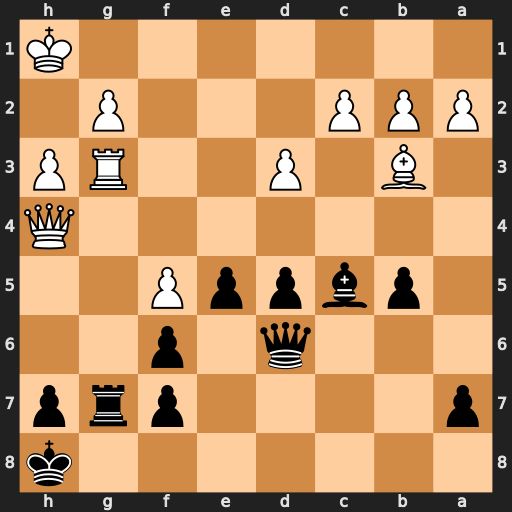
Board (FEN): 7k/p4prp/3q1p2/1pbppP2/7Q/1B1P2RP/PPP3P1/7K
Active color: b
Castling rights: -
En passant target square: -
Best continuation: Bf2 Rxg7 Bxh4